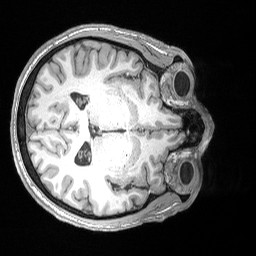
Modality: T1w
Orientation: axial
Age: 37
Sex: male
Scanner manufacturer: siemens
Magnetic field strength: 3 T
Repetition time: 2.53 s
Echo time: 0.00164 s